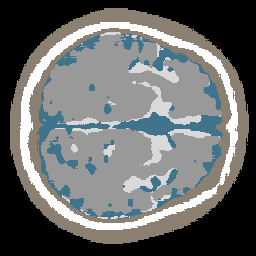
Label: no_lesion